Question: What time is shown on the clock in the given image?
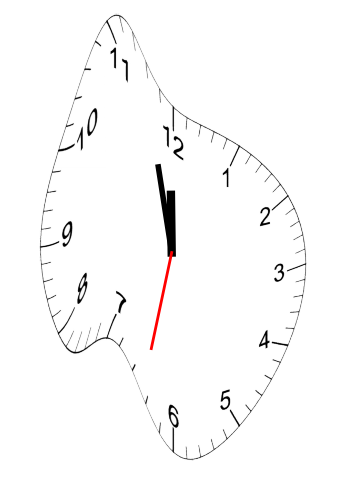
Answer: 11:57:32